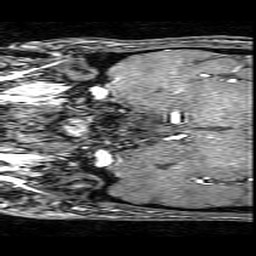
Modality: angio
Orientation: coronal
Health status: ill
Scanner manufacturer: philips
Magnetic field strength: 3 T
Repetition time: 0.01828 s
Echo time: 0.00339 s